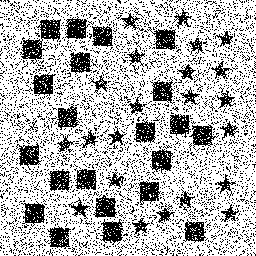
Squares: 22
Triangles: 0
Stars: 22
Total shapes: 44